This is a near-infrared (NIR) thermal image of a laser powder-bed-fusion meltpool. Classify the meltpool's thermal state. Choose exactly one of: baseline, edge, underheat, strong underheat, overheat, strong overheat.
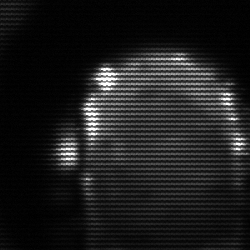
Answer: baseline